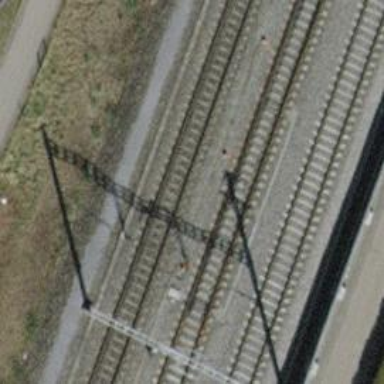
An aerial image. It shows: Single railway track with electrification through contact line.